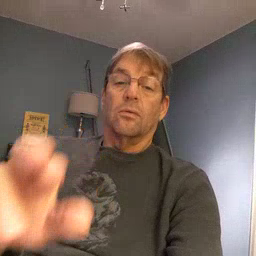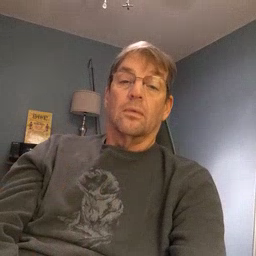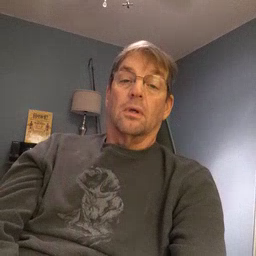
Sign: bedroom